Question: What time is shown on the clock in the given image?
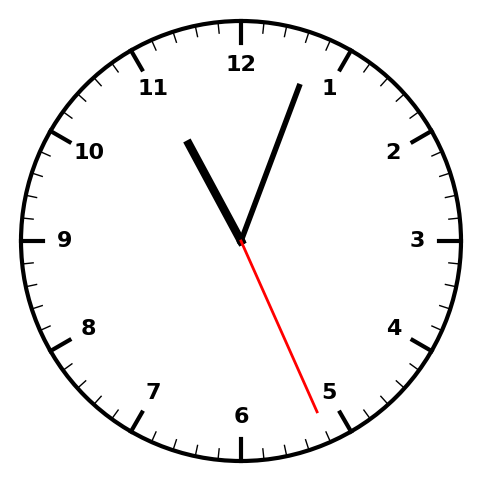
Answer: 11:03:26